Field crop: maize
Growth stage: 1
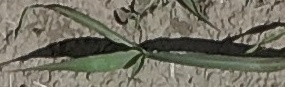
Species: sorghum